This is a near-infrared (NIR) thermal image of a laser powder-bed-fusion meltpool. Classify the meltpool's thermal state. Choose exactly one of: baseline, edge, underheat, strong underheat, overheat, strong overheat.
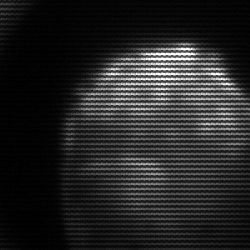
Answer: edge